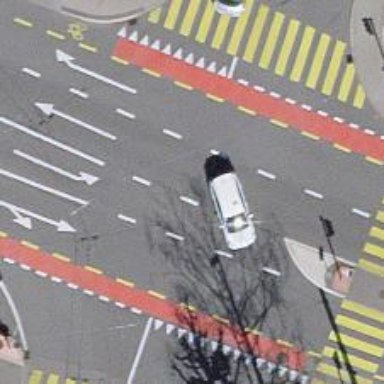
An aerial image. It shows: Asphalt secondary road with designated cycle lane. Trolley wires are present along the road.